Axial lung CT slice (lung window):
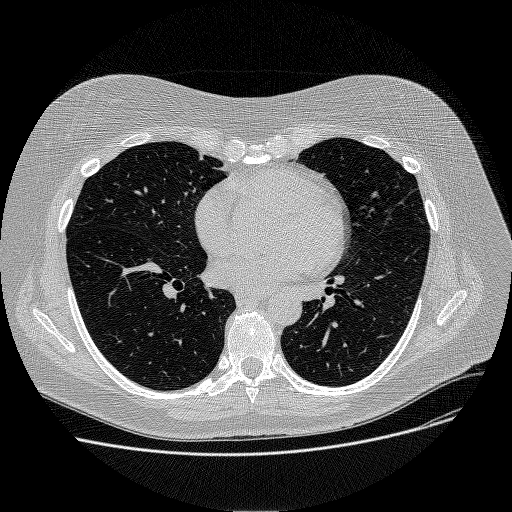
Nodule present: no